Question: Count the number of objects in the diagram.
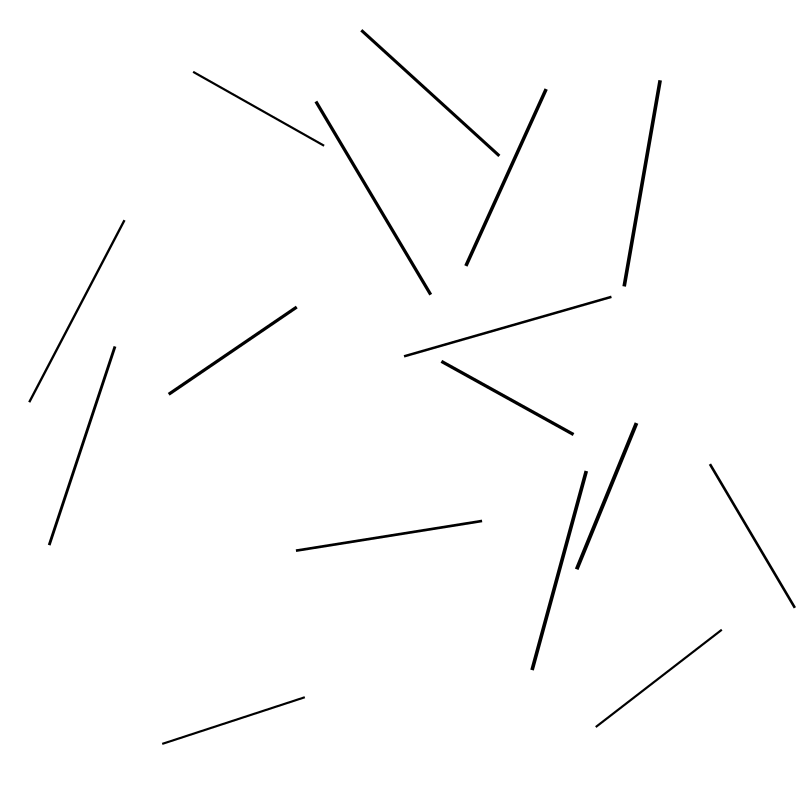
Answer: 16